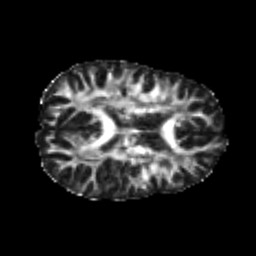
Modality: FA
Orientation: axial
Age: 20
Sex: female
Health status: healthy
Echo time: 0.074 s